Question: I want to increase and decrease a circle size in uislider with value change..
here my code
draw.m
'''
- (id)initWithFrame:(CGRect)frame value:(float )x
{
value=x;
self = [super initWithFrame:frame];
if (self) {
}
return self;
}
- (void)drawRect:(CGRect)rect{
CGContextRef context = UIGraphicsGetCurrentContext();
CGContextSetLineWidth(context, 2.0);
CGContextSetStrokeColorWithColor(context, [UIColor blueColor].CGColor);
CGRect rectangle = CGRectMake(6,17,value,value);
CGContextAddEllipseInRect(context, rectangle);
CGContextSetFillColorWithColor(context, [UIColor redColor].CGColor);
CGContextFillPath(context);
}
'''
and ViewController.m
'''
@implementation ViewController
@synthesize mySlider,colorLabel;
- (void)viewDidLoad
{ [super viewDidLoad];
}
- (void)didReceiveMemoryWarning
{
[super didReceiveMemoryWarning];
// Dispose of any resources that can be recreated.
}
-(IBAction)sliderValue:(UISlider*)sender
{
float r=[[NSString stringWithFormat:@"%.0f",mySlider.value] floatValue];
NSLog(@"value...%f",r);
CGRect positionFrame = CGRectMake(10,100,200,100);
circle = [[draw alloc] initWithFrame:positionFrame value:r];
circle.backgroundColor=[UIColor clearColor];
[self.view addSubview:circle];
}
'''
in this code, circle size has increase but not decrease and another problem is circle look ,
output is .

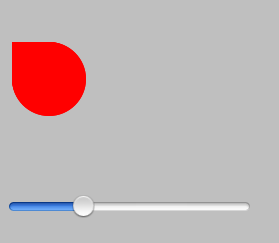
Answer: Ok, your code works, it just doesn't look like it. Add
'''
[circle removeFromSuperview];
circle = nil;
'''
right above
'circle = [[draw alloc] initWithFrame:positionFrame value:r];'
You keep drawing new circles on top of the previous ones so it takes that odd shape and also doesn't look like it's decreasing.
EDIT
To redraw your circle instead of creating a new one everytime, as @Larme pointed out, you would have to change your 'draw' object to contain a public method which reassigns your 'draw' circle objects diameter.
'''
-(void) setDiameterWithFloat: (float)x{
value = x;
}
'''
Then in your 'sliderValue' IBAction, call this new method to assign the new diameter based on your slider and redraw the circle with 'setNeedsDisplay':
'''
[circle setDiameterWithFloat:mySlider.value];
[circle setNeedsDisplay];
'''
This allows you to move your initialization of the object to 'viewDidLoad' in your ViewController, where it will be created and loaded only one time along with the rest of the view.